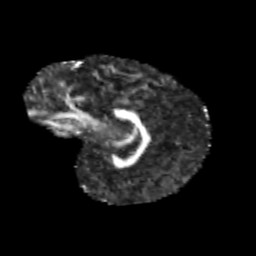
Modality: FA
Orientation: sagittal
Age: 12
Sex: male
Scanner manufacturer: siemens
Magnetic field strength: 3 T
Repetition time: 3.8 s
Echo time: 0.07 s